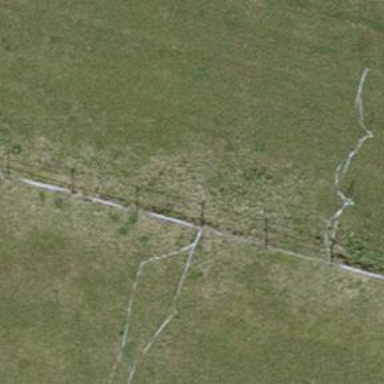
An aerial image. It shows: Fence is in the image.